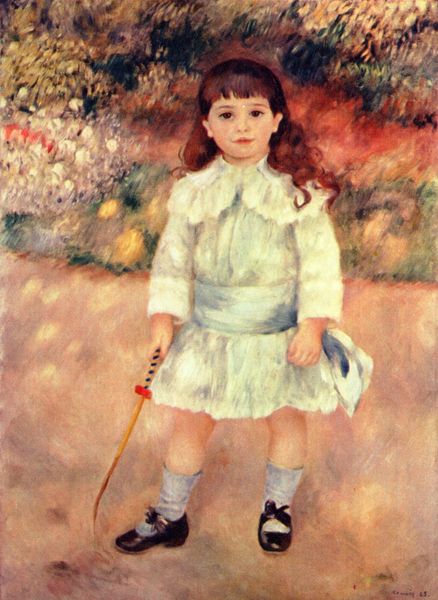
Titel: Mädchen mit Peitsche
Künstler: Pierre Auguste Renoir
Standort: Sankt Petersburg
Institution: Eremitage
Schlagwörter: blau, blätter, gemälde, hand, weiß, gelb, grün, impressionismus, landschaft, mädchen, blumen, braun, bunt, degas, frisur, grau, haar, hell, kleid, licht, mund, nase, orange, profil, renoir, schwarz, blick, blüten, gürtel, rot, weg, rock, schleife, jung, augen, falten, gesicht, kragen, spitze, bild, bildnis, hände, portrait, porträt, signatur, öl, natur, busch, büsche, sonne, haare, stehend, kind, tochter, schleifen, frontal, haarreif, lippen, locken, ohren, rosa, seide, pony, stock, garten, beine, schärpe, kindheit, haltung, schuhe, stab, klein, haarband, spielen, monet, glanz, manet, lack, socken, rodin, rüschen, knie, schimmer, spiel, strümpfe, bruan, steht, peitsche, manschetten, heiter, liebermann, kleidchen, weß, ponny, dunkle haare, beet, blumenbeet, kniestrümpfe, schnallenschuhe, lackschuhe, kreisel, stecken, spielzeug, junges mädchen, pointillismus, strümofe, kiesweg, schwarze schuhe, blumenrabatte, impressionsmus, weisses kleid, söckchen, klied, portrit, madchen, aroganz, 1860, rote lippem, spielgerät